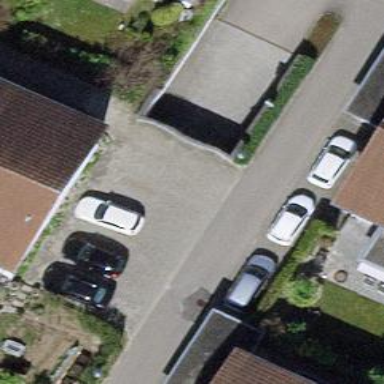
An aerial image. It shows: Parking entrance.